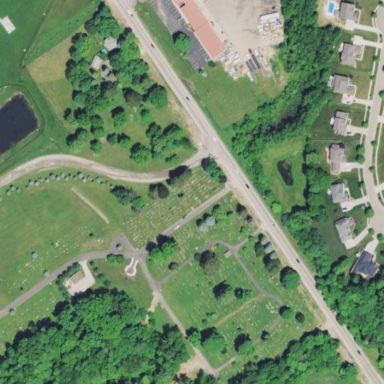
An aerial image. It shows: Graveyard.